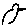
Label: bird